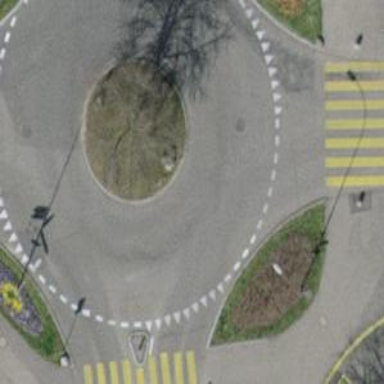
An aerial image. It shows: Traffic calming table.